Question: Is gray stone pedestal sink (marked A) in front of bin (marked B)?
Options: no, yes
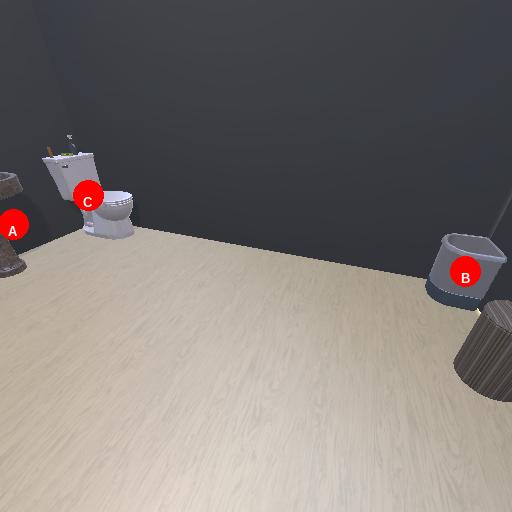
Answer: no